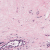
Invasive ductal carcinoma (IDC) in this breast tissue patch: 0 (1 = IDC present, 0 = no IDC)